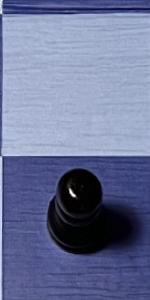
Label: Pawn_Black